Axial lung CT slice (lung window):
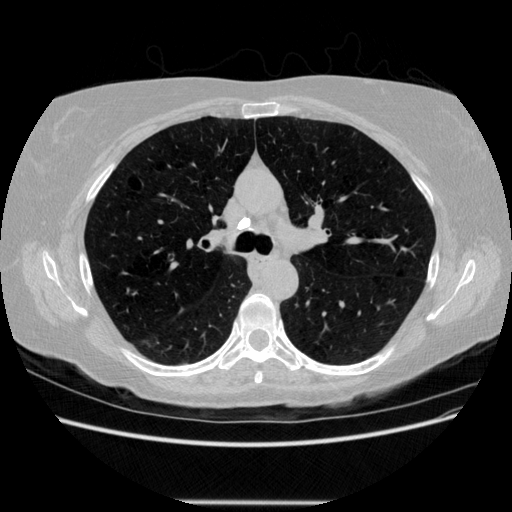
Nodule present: no